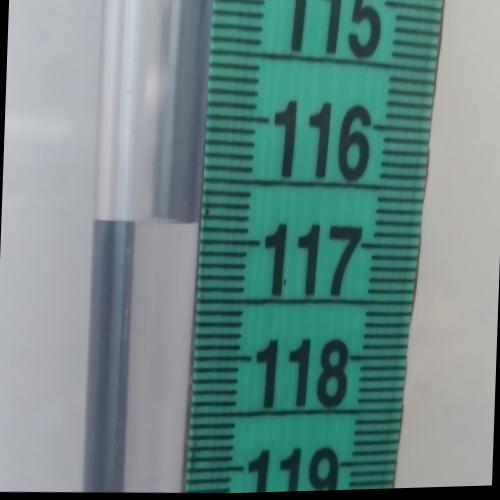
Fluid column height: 116.9 cm